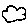
Label: cloud